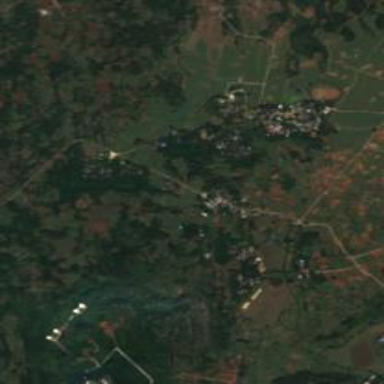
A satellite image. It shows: Village.